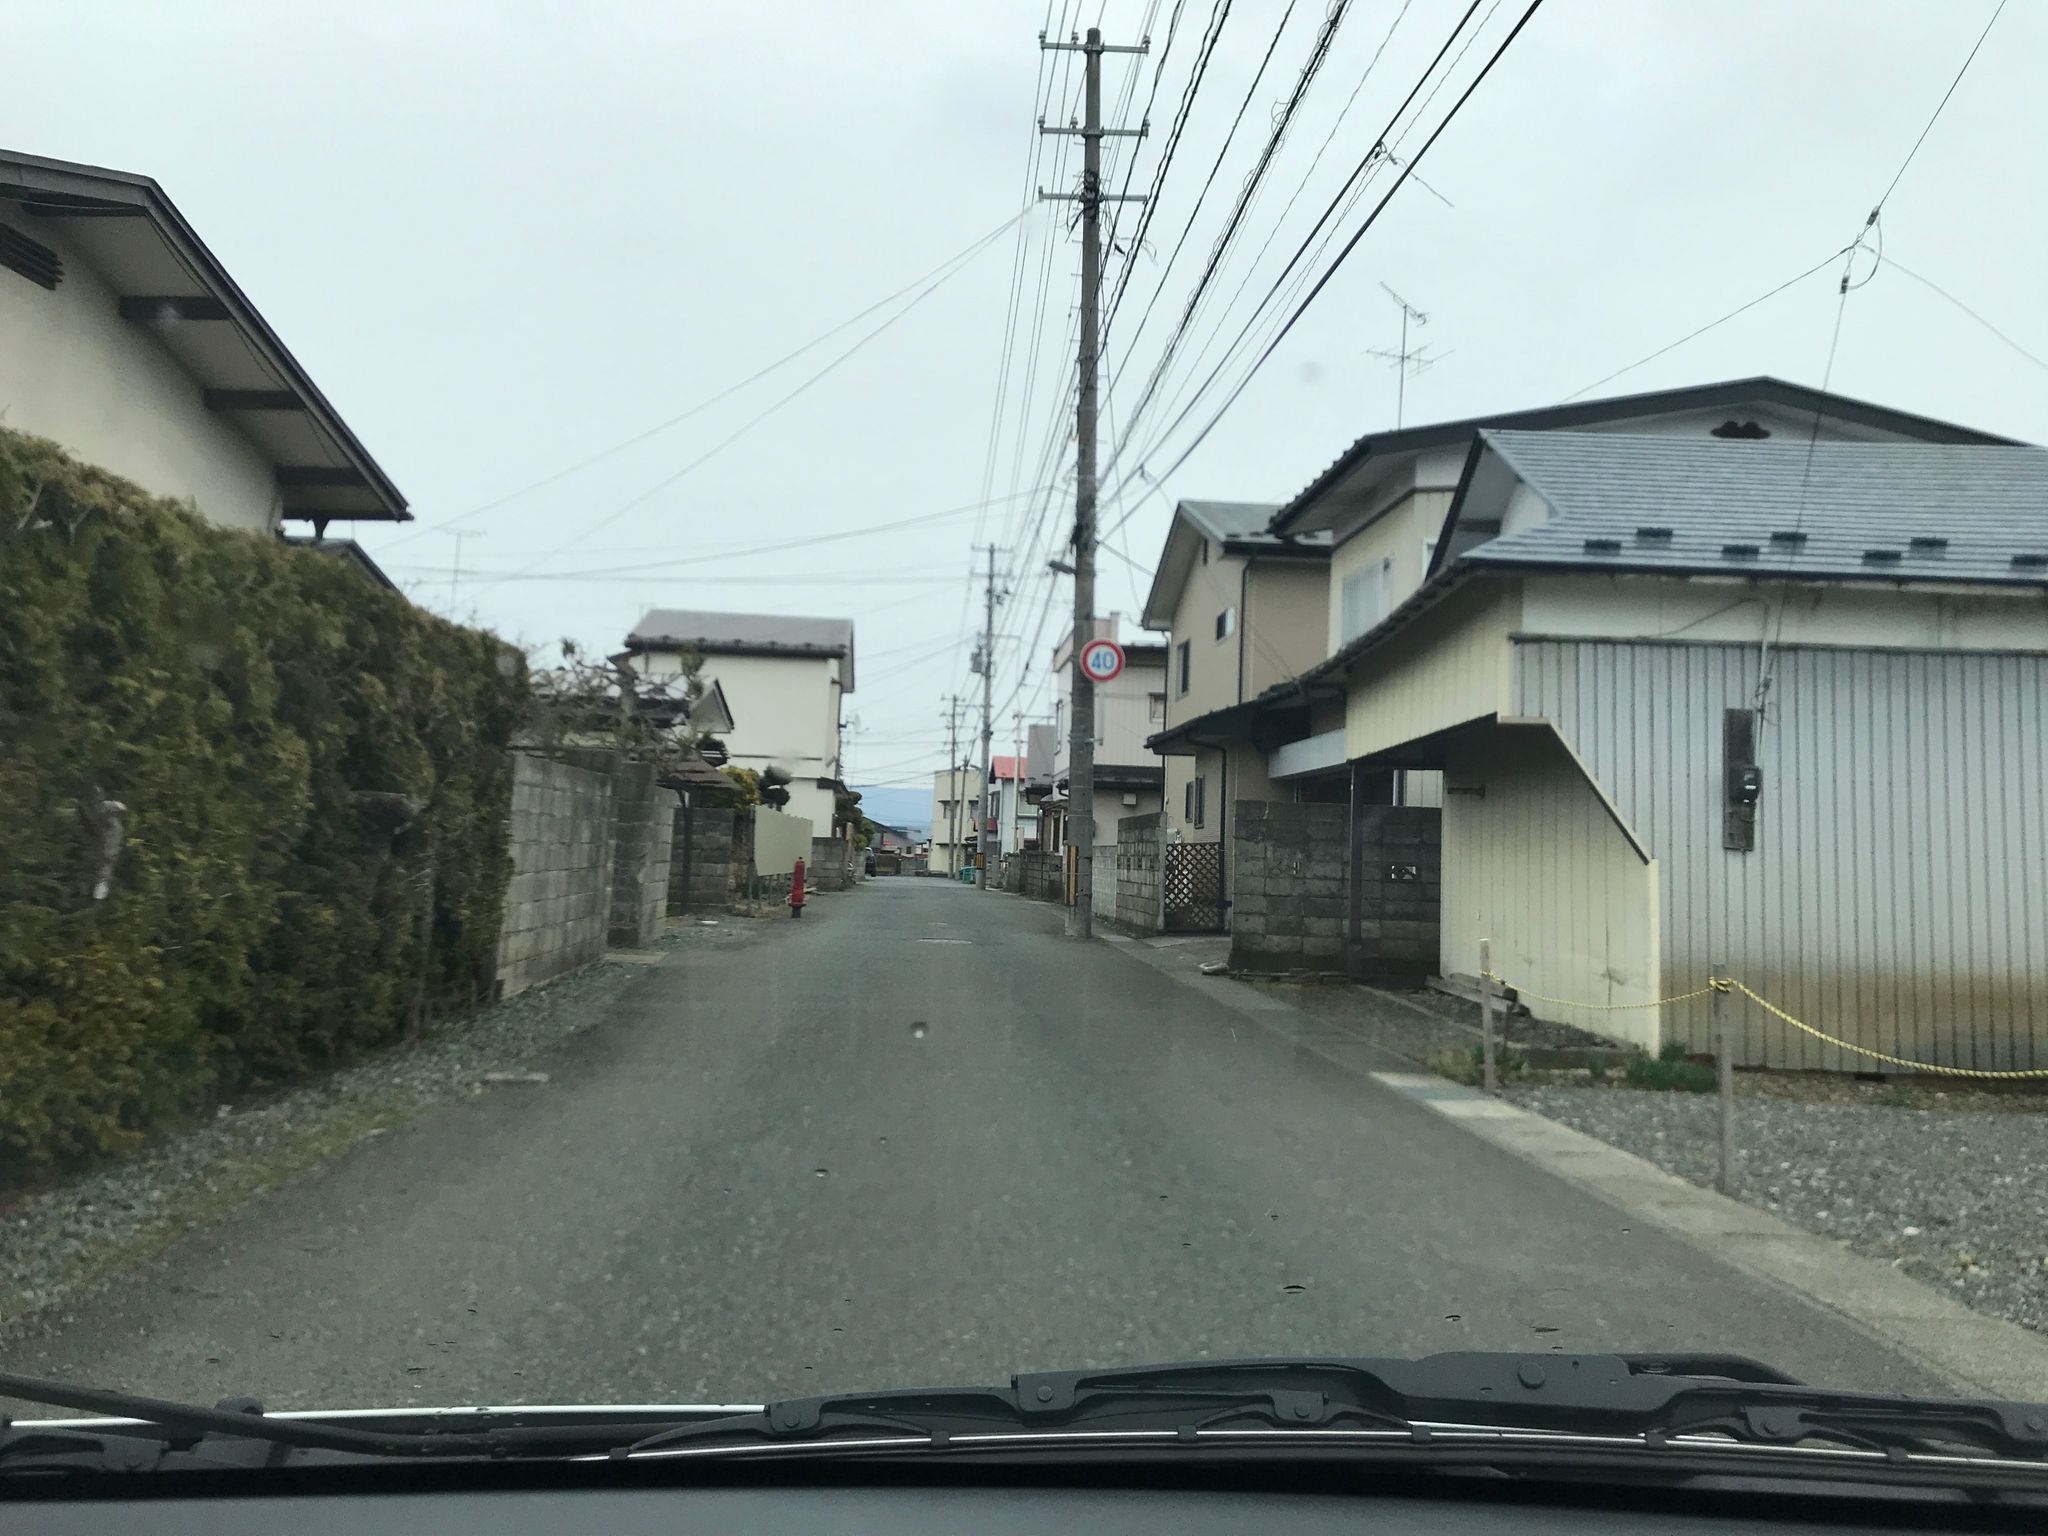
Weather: cloudy
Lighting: day
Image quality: good
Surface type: driving surface
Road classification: unclassified
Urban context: semi-dense urban cluster
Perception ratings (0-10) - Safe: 0.65, Lively: 3.73, Beautiful: 2.63, Boring: 7.31, Depressing: 5.44, Wealthy: 0.67